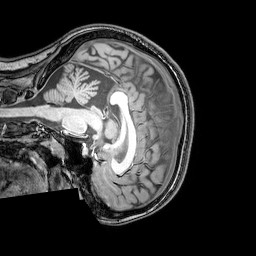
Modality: T1w
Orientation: sagittal
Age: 26
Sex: female
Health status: healthy
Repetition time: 0.081 s
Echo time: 0.037 s